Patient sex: F
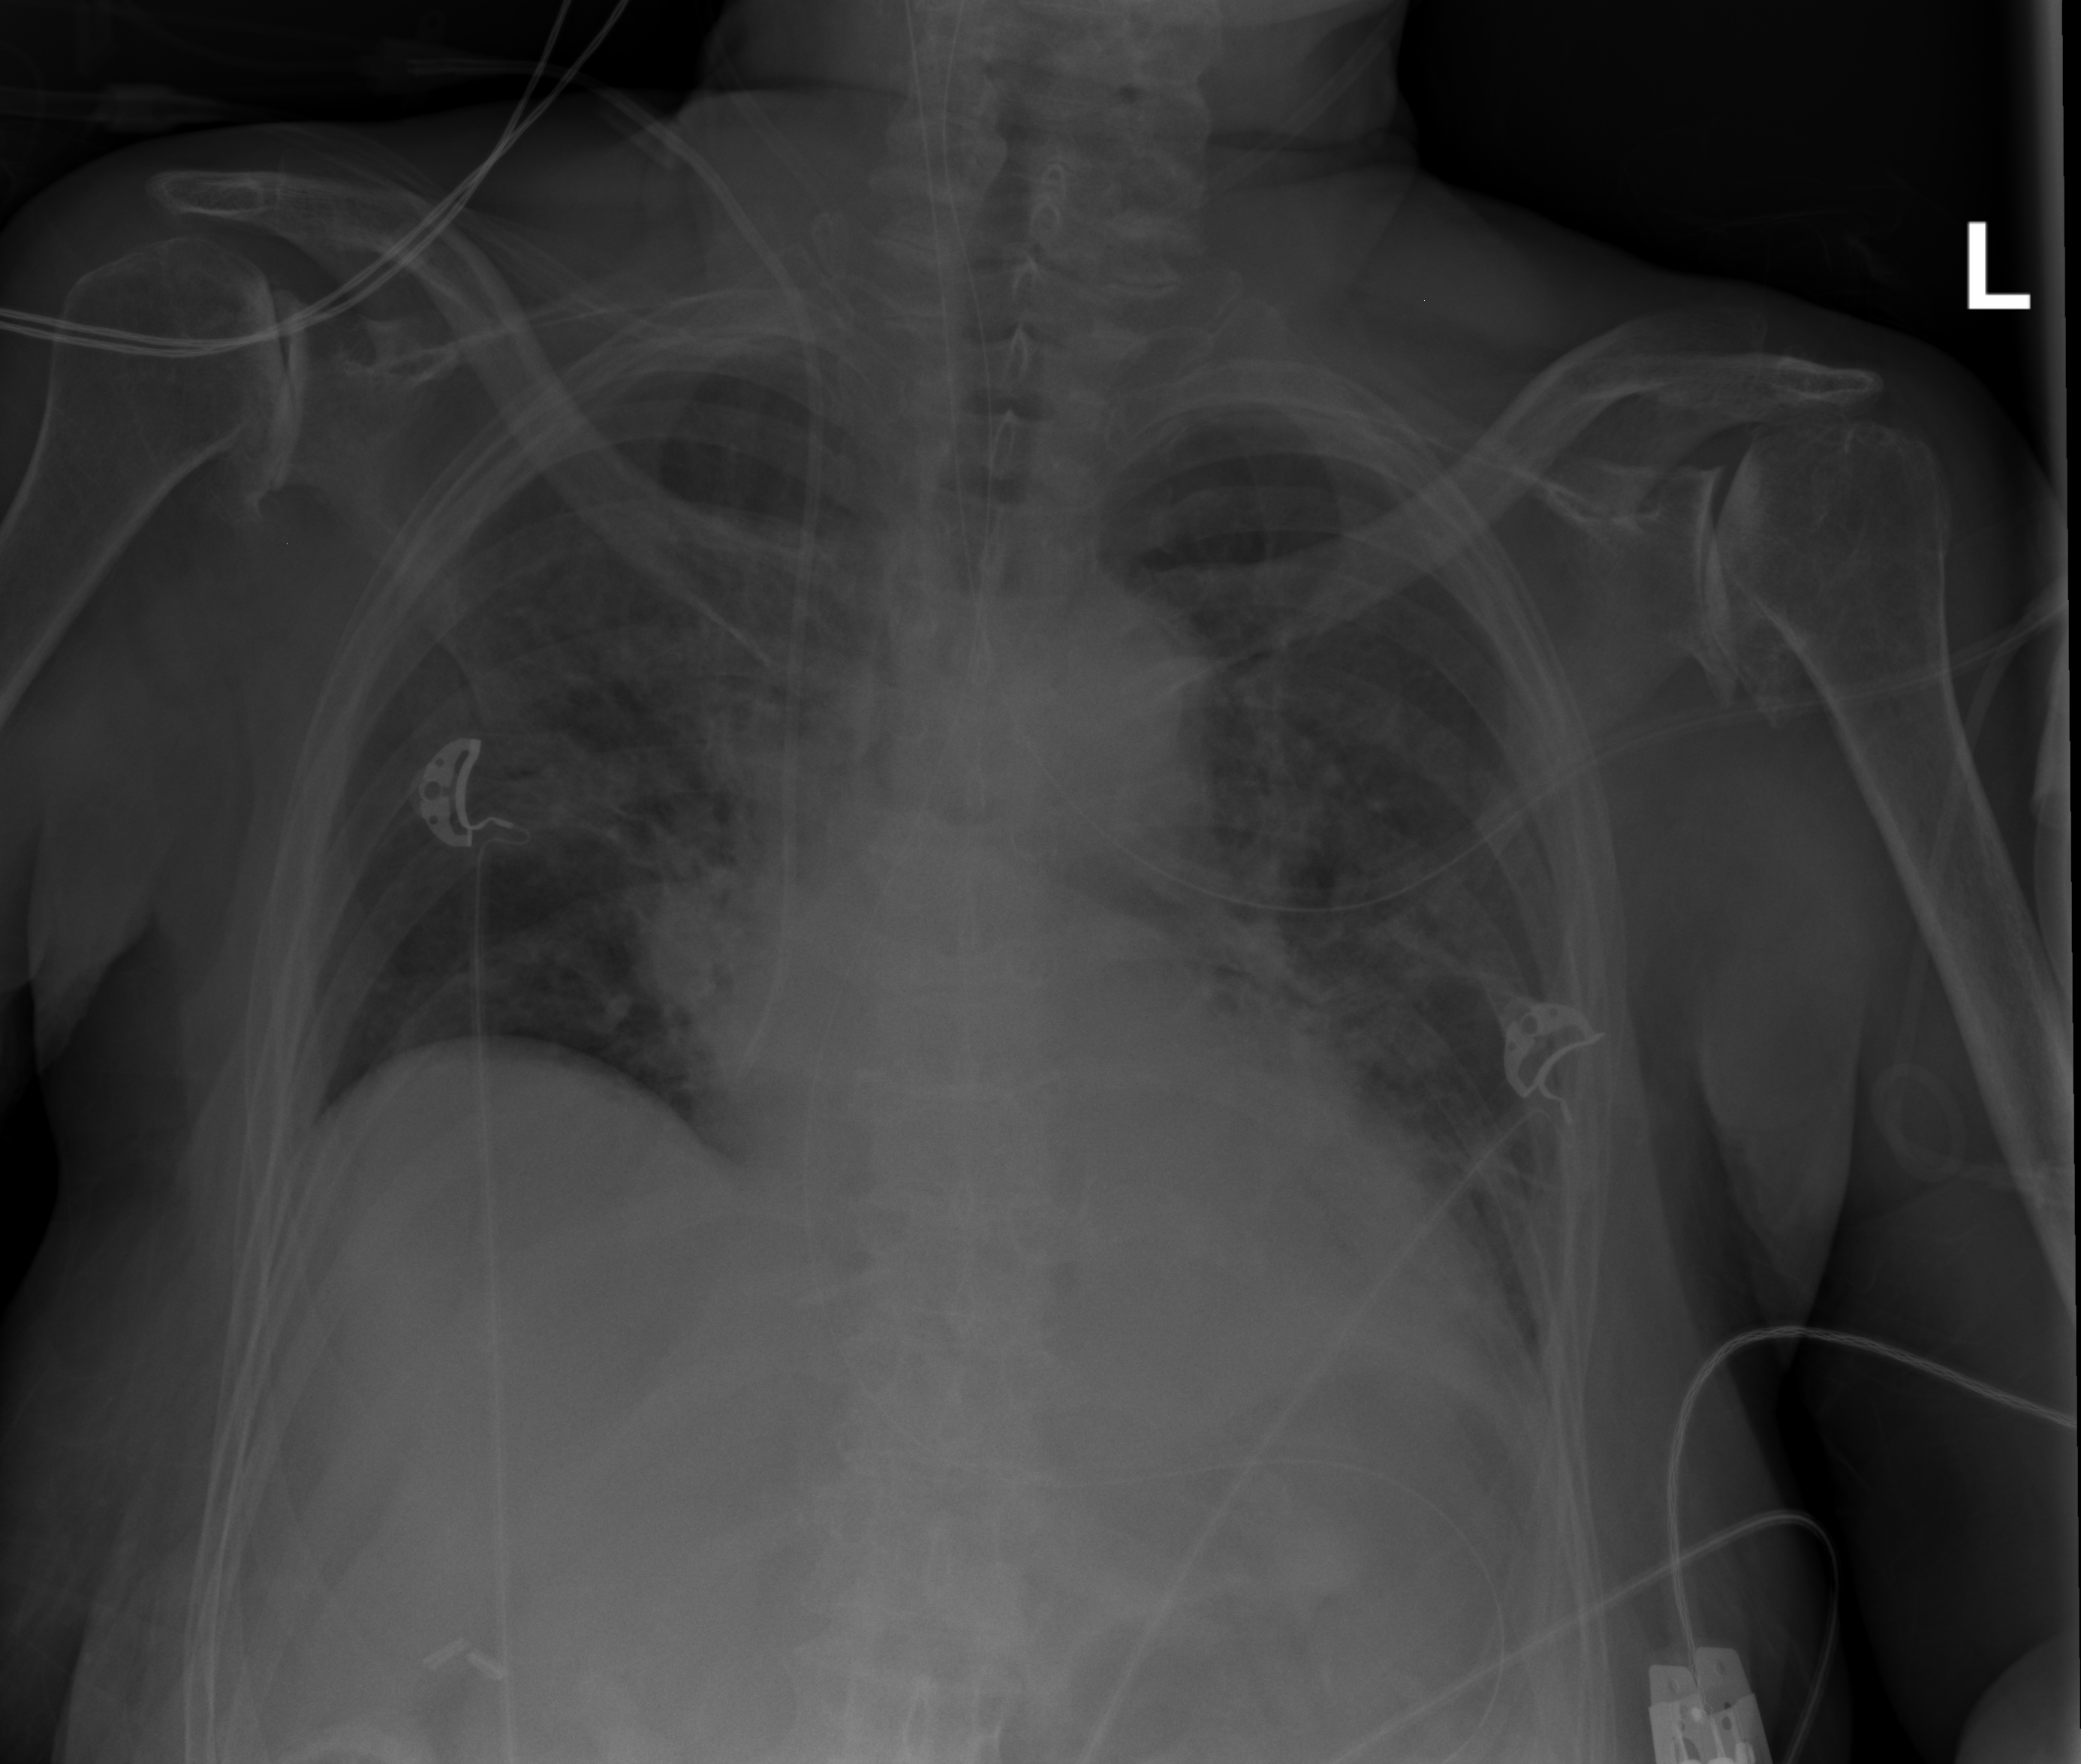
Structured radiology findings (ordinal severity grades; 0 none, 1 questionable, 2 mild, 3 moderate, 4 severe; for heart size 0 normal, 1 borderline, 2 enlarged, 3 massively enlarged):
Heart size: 1
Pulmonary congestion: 2
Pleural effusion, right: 0
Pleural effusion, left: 1
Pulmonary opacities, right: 3
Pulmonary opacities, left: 3
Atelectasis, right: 2
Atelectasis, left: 2